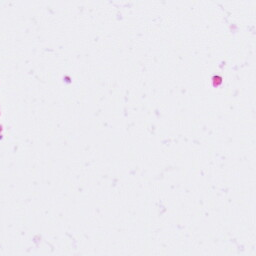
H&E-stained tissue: Pancreatic